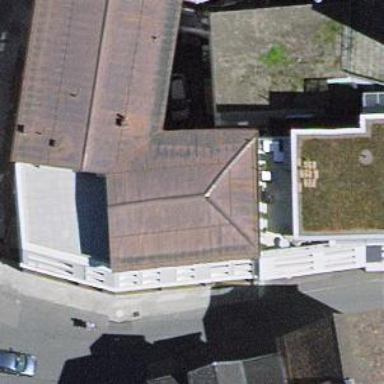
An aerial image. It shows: Building with flat roof.